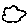
Label: cloud